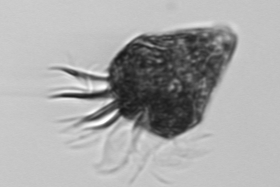
Label: Strombidium_morphotype2